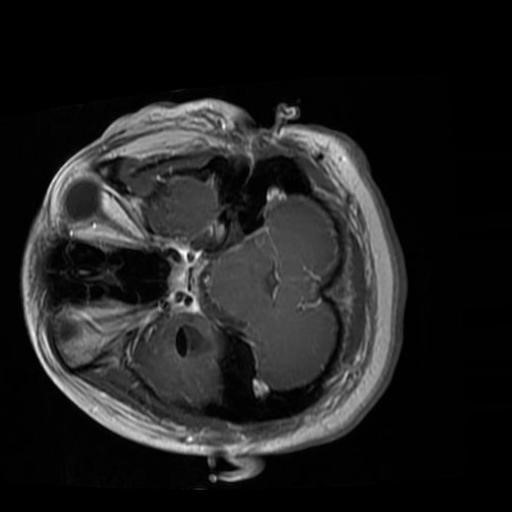
Label: brain_glioma